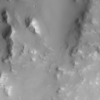
Label: not_dusty